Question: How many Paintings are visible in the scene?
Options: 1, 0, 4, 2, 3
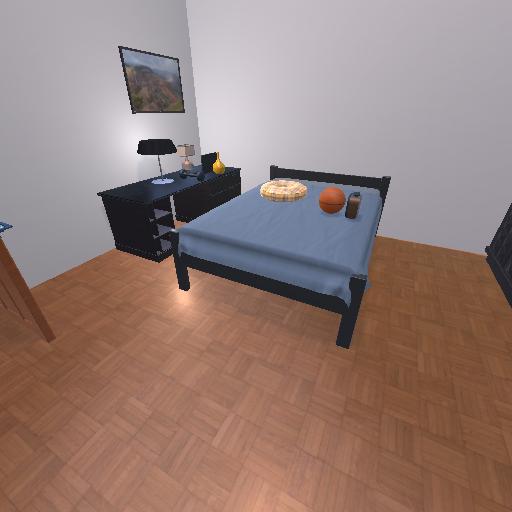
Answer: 1